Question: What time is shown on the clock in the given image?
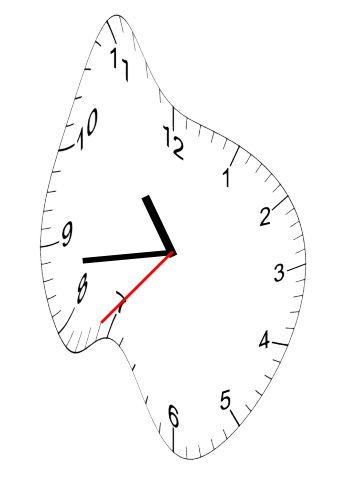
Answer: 10:43:37